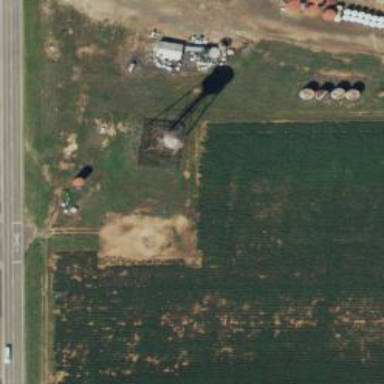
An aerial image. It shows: Water tower that is man-made.